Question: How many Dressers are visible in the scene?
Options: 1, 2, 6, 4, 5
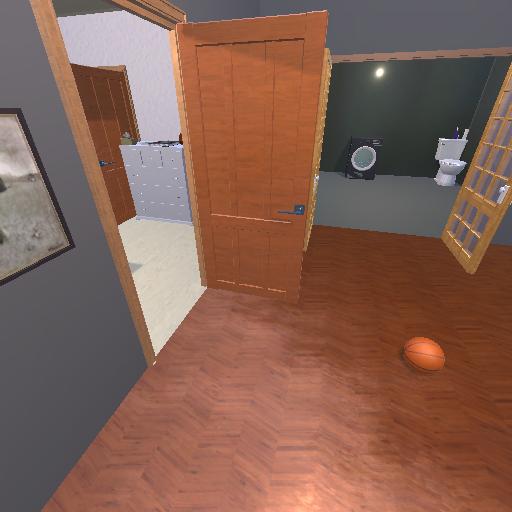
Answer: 1